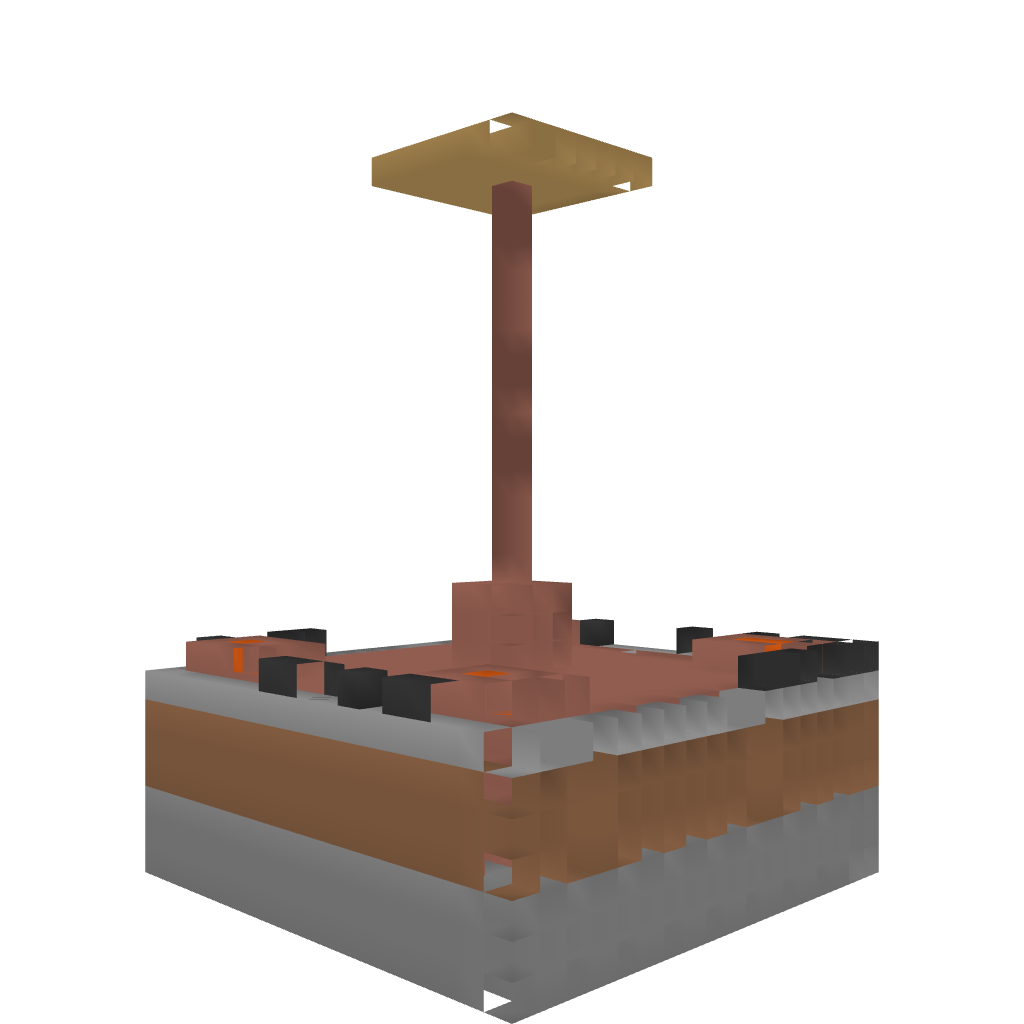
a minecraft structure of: Underground base v2